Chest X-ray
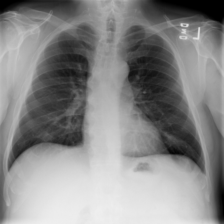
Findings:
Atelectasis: negative
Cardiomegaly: negative
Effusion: negative
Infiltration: positive
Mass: negative
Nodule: negative
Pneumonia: negative
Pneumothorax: negative
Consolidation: negative
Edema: negative
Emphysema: negative
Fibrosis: negative
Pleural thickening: negative
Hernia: negative